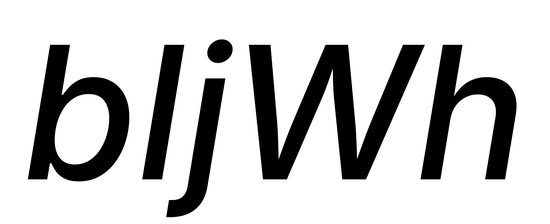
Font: Inter-Italic_Medium_Italic